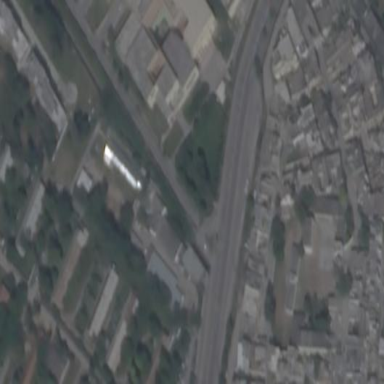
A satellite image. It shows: Commercial building.